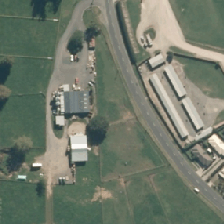
Land cover: urban_parkland